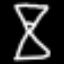
Label: hourglass